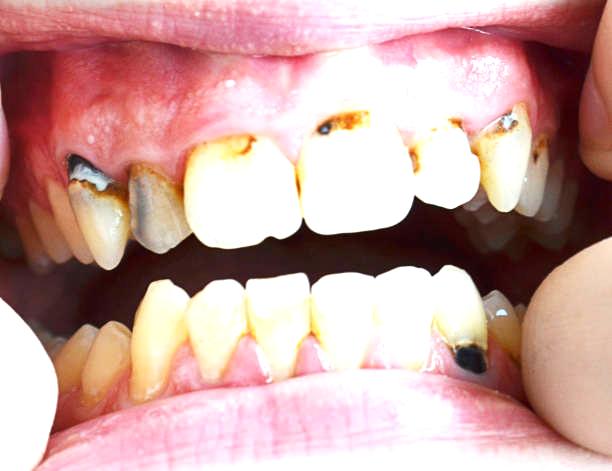
Condition: Calculus